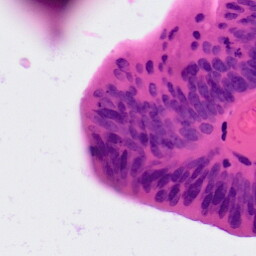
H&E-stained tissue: Colon